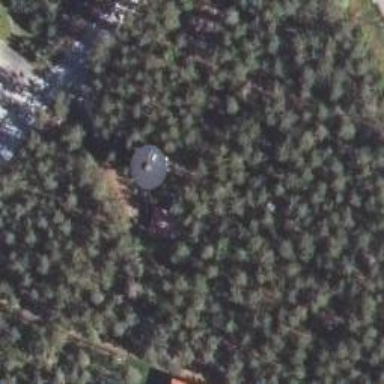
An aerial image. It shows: Water tower that is man-made.